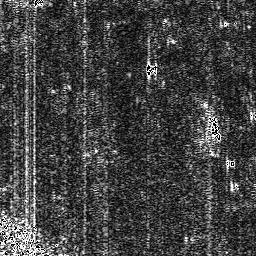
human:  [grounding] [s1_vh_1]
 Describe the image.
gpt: In the satellite image, there is  <ref>1 medium ship </ref> <box>[[76, 38, 87, 61, 0]]</box> located at right.